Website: crate-barrel
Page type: billing-address
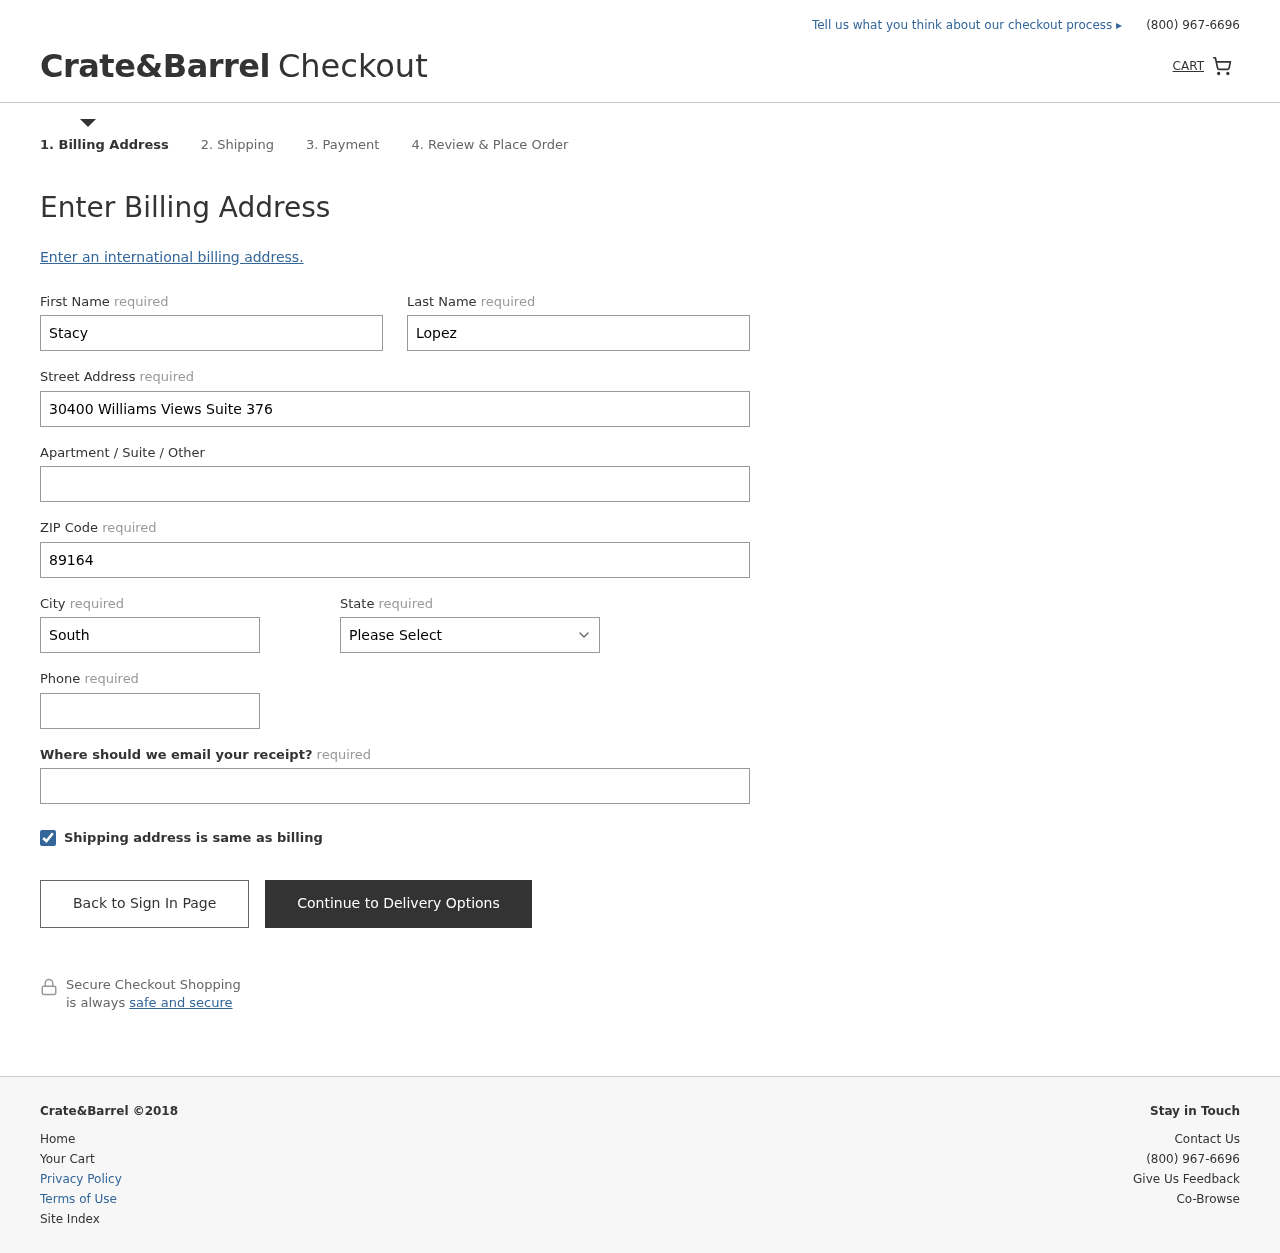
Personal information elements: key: PII_STATE
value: PW
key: PII_FIRSTNAME
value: Stacy
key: PII_LASTNAME
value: Lopez
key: PII_STREET
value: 30400 Williams Views Suite 376
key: PII_POSTCODE
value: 89164
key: PII_CITY
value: South Donna
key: PII_PHONE
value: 9776039831
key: PII_EMAIL
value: stacylopez@hotmail.com